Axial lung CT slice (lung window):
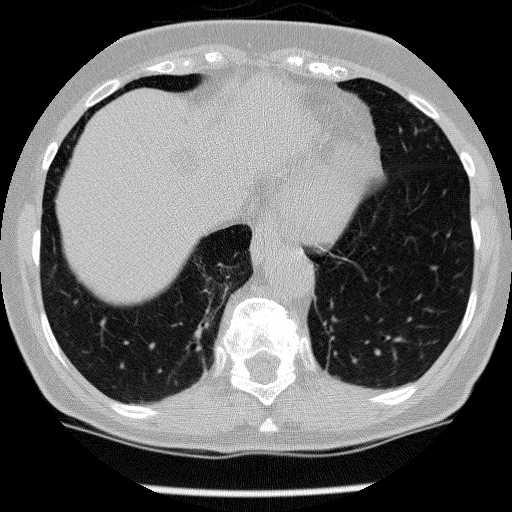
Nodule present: no